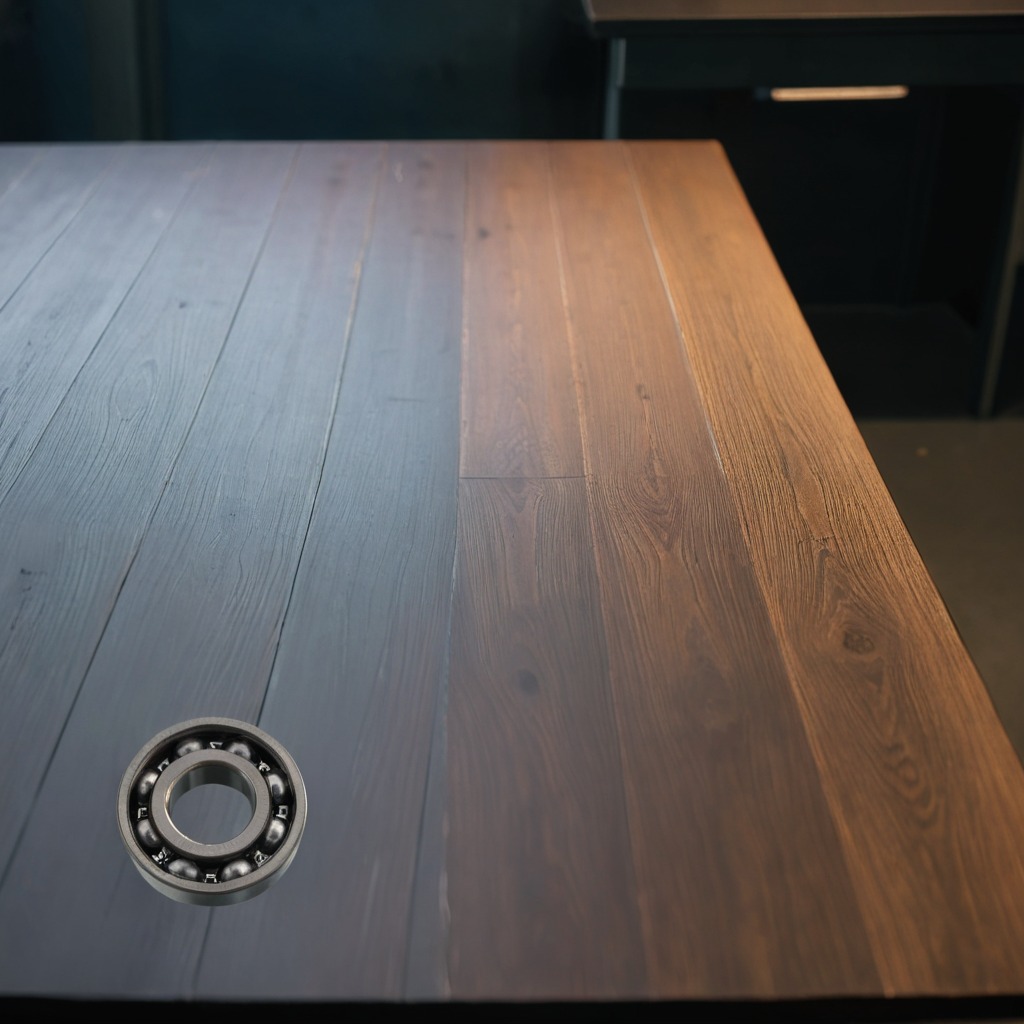
A metal ball bearing is lying on the old table.